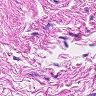
Metastatic tissue present: no